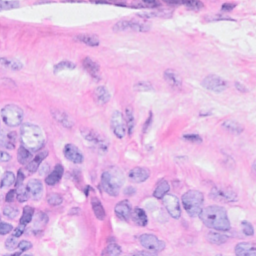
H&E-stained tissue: Breast